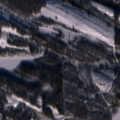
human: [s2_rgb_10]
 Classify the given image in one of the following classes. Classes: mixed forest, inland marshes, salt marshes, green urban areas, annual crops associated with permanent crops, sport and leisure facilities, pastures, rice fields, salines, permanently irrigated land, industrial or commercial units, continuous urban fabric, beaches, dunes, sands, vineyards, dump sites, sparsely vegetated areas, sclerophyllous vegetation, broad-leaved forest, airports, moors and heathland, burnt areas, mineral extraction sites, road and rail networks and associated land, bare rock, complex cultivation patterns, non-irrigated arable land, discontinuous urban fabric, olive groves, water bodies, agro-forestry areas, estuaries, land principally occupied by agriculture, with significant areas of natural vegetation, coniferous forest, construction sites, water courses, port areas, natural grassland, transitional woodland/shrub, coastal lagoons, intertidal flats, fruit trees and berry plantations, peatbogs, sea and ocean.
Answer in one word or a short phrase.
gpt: coniferous forest, transitional woodland/shrub